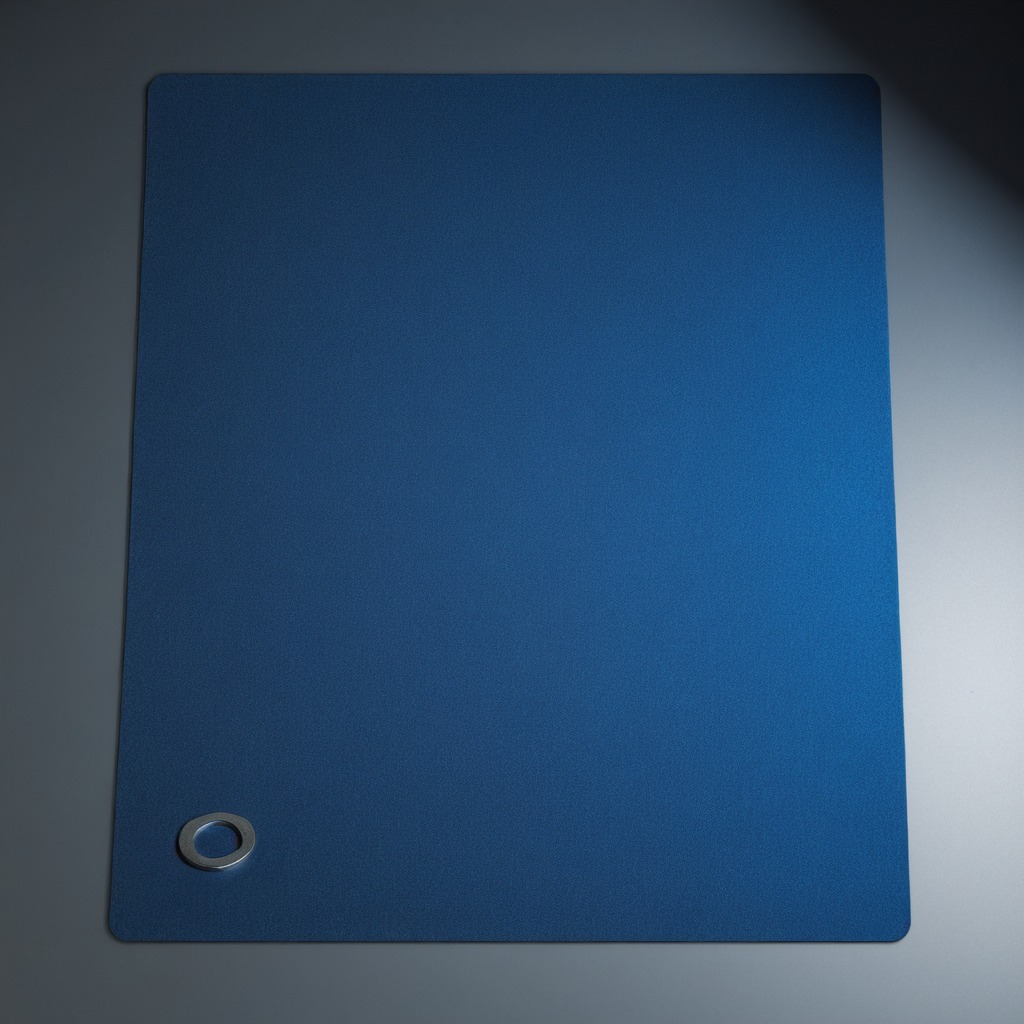
A flat metal washer lies on the clean granite tabletop beneath the blue rubber mat inside a workshop under bright overhead lighting crisp shadows high clarity worn but beneath the mat